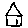
Label: house